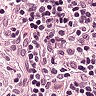
Metastatic tissue present: no